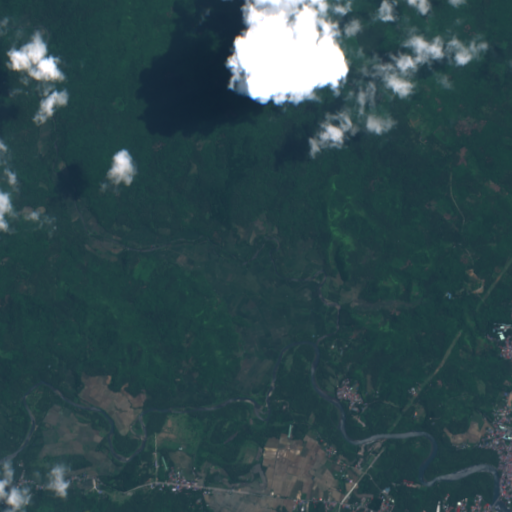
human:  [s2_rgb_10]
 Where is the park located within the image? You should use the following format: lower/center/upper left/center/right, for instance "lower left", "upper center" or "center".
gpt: The park is located in the lower right of the image.
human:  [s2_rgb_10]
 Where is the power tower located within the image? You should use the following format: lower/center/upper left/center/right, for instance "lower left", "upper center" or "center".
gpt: The power tower is located in the lower right of the image.
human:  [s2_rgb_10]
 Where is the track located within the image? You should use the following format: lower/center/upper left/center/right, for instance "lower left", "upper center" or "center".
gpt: The track is located in the lower right of the image.
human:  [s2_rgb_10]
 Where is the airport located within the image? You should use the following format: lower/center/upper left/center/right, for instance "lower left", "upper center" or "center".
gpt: There is no airport in the image.